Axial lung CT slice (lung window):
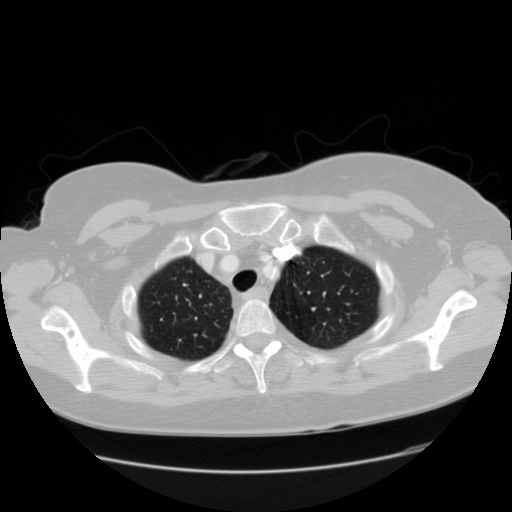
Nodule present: no